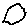
Label: hexagon